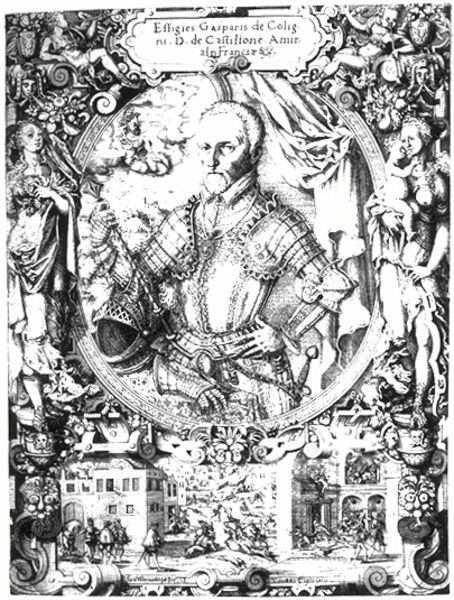
Titel: Gaspard de Coligny und die Bartholomäusnacht
Künstler: Jost Amman
Institution: (Seriendruck)
Schlagwörter: hand, mann, frauen, menschen, stadt, frau, handschuh, zeichnung, haus, bart, rahmen, bildnis, portrait, vorhang, häuser, personen, oval, tondo, ranken, schrift, bogen, grafik, siebdruck, schriftzug, curtain, king, könig, men, people, sword, tafel, inschrift, dekor, verzierung, stil, nackte, name, buch, druck, schwarz-weiß, stich, titel, schwert, waffen, helm, allegorie, ritter, fürst, rüstung, harnisch, üppig, glove, angels, building, street, armor, feldherr, helmet, schnecken, prunk, kupferstich, army, zepter, medallon, szepter, royal, latein, voll, neuzeit, warrior, throne, eisenhand, noble man, woodwork, gaunlet